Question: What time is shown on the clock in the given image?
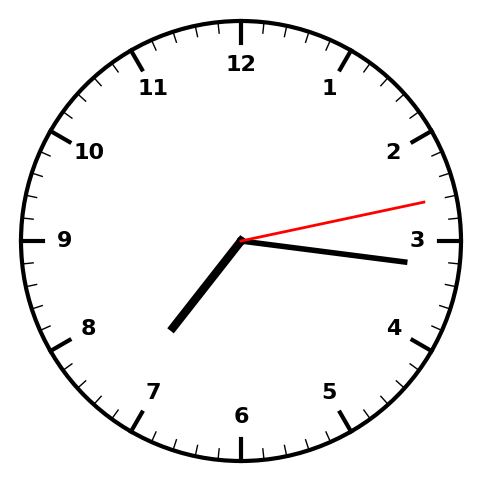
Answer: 07:16:13